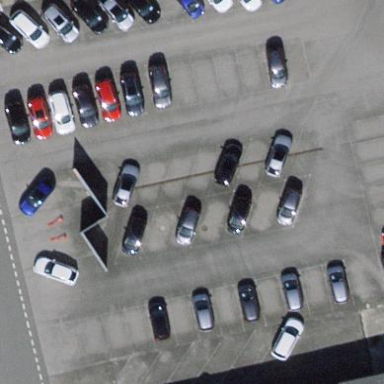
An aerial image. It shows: Parking area with surface.